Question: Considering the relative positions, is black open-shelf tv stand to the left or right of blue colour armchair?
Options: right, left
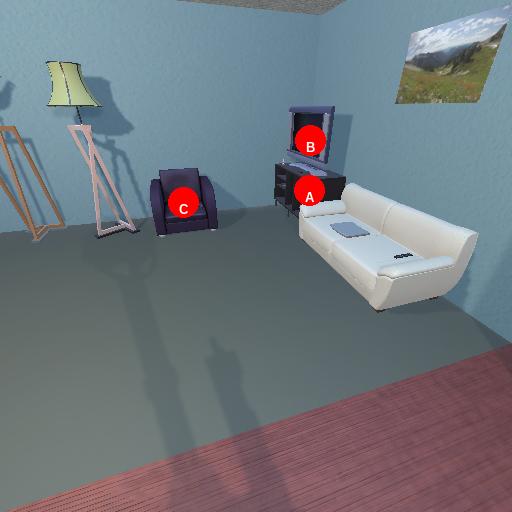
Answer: right